Field crop: tomato
Growth stage: 2
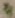
Species: solanum